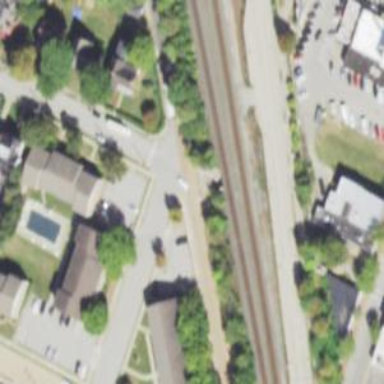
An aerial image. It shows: Railway line running on embankment.